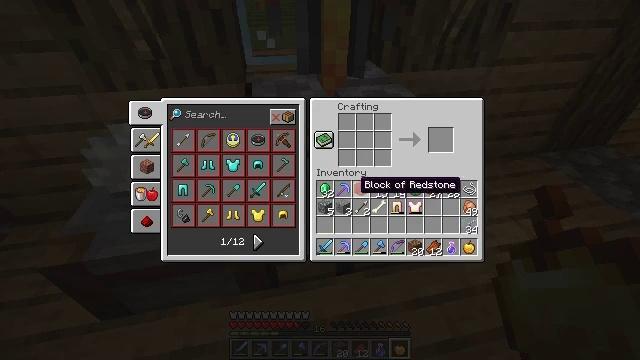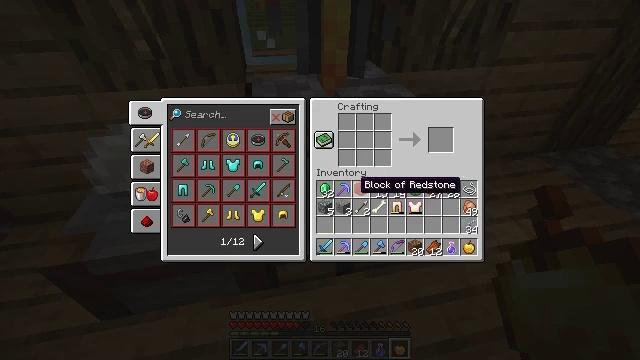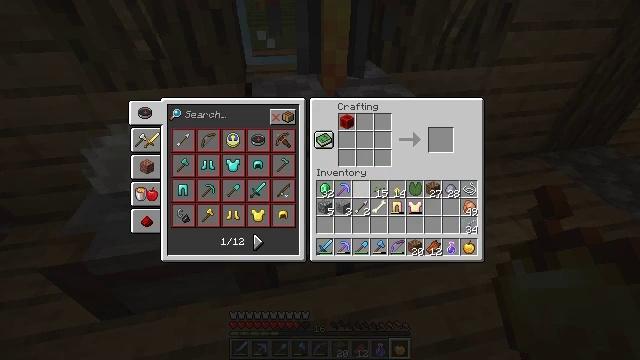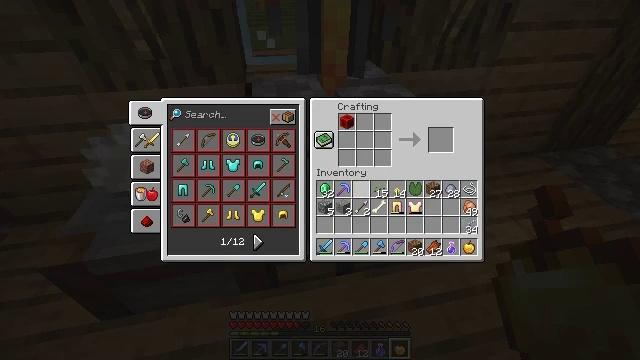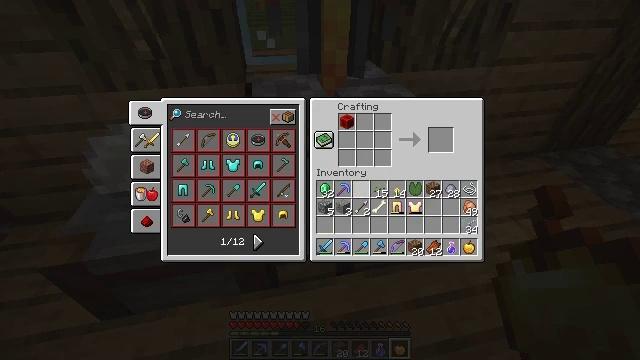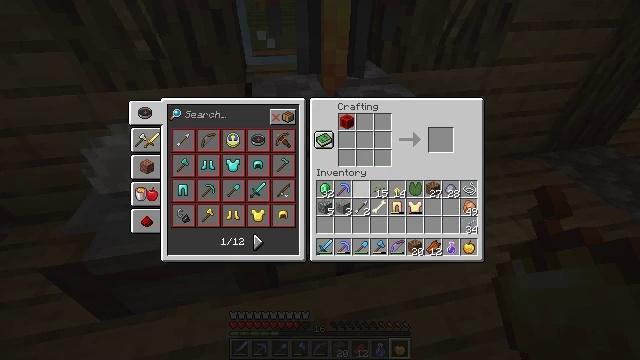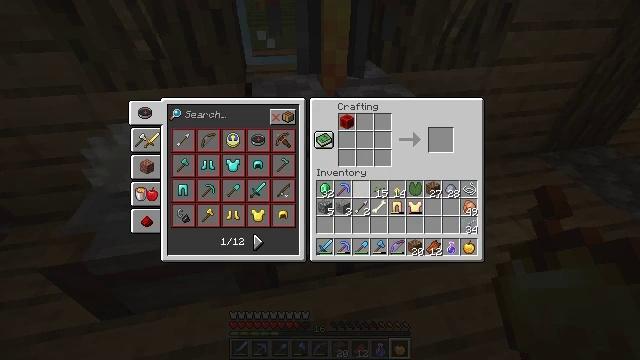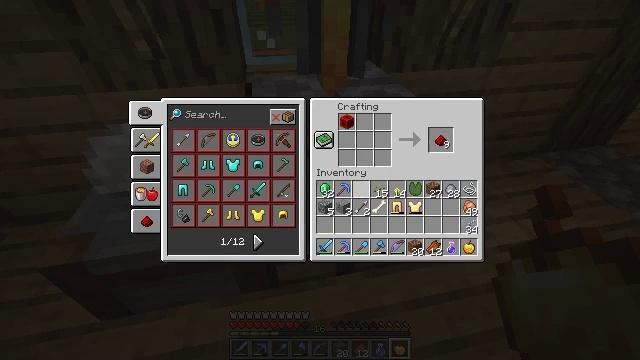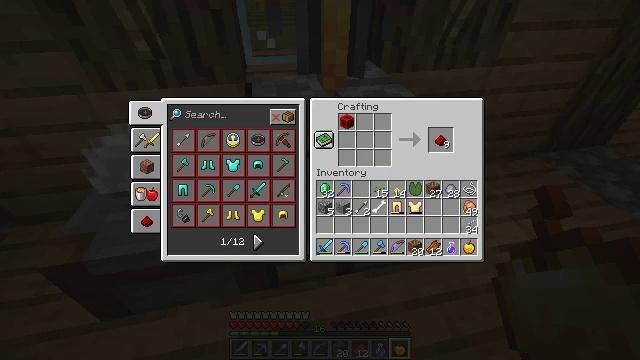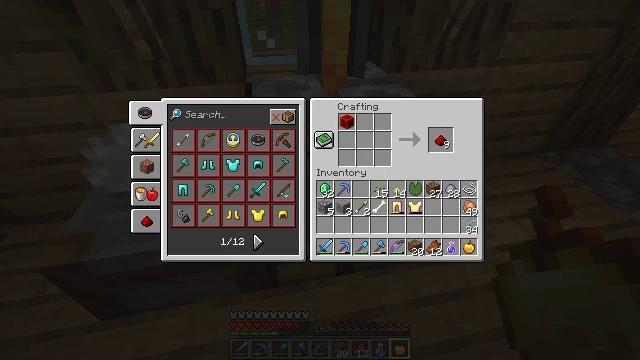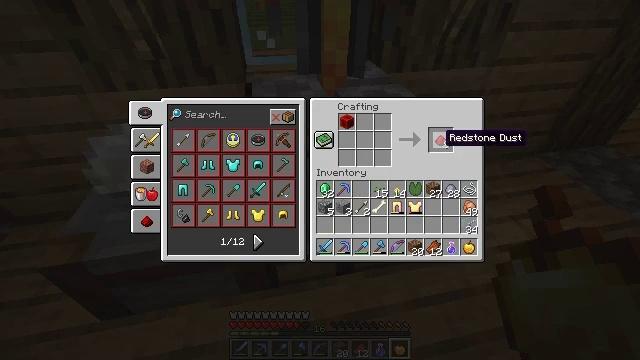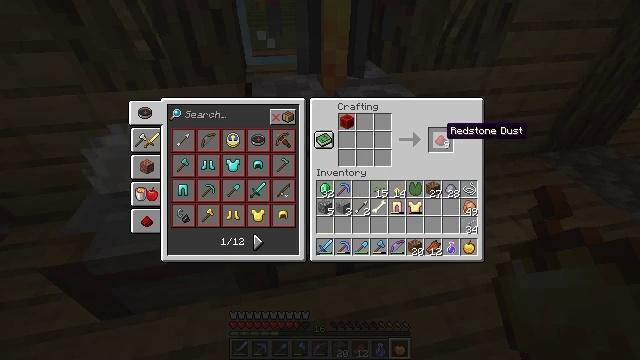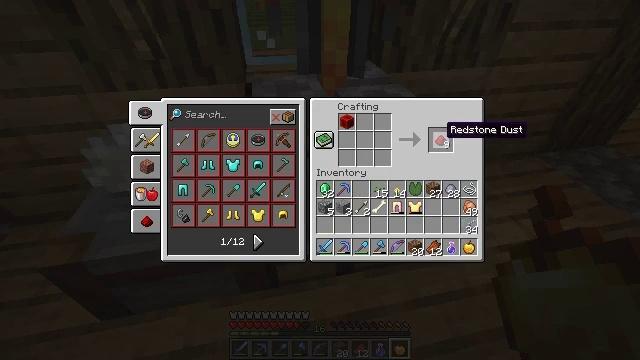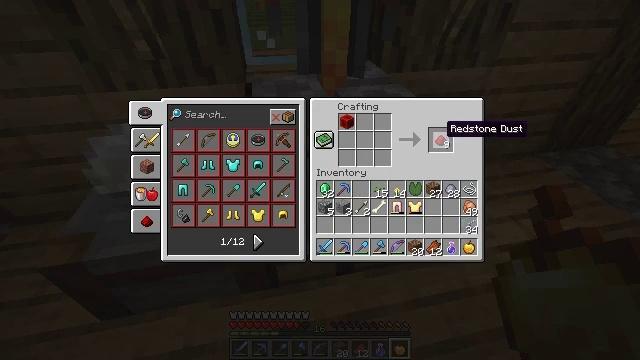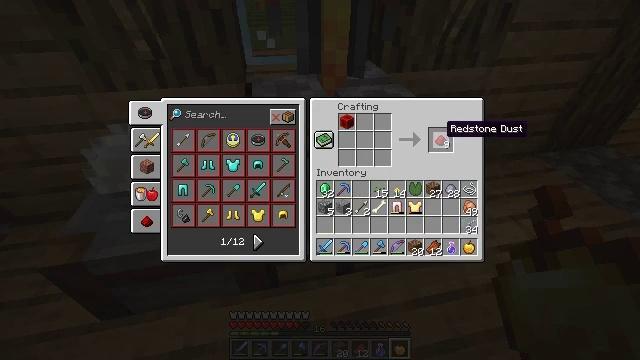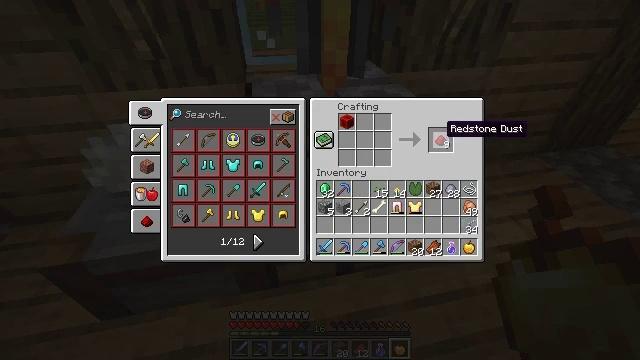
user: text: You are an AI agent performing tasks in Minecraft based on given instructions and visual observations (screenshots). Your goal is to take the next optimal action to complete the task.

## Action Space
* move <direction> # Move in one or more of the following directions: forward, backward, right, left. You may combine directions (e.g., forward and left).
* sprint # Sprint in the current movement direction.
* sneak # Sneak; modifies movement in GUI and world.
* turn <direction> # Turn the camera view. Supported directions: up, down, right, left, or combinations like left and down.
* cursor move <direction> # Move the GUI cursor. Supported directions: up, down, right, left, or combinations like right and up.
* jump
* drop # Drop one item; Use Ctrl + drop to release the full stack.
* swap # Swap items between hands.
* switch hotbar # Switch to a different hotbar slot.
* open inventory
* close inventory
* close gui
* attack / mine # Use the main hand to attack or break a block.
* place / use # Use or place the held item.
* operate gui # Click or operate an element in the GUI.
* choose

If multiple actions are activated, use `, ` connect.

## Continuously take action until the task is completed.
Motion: motion action
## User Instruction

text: Combine the required materials to craft redstone.
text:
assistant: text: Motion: sneak
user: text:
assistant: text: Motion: sneak, operate gui
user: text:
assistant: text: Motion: sneak, operate gui
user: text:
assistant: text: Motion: sneak
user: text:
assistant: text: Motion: sneak
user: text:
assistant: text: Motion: sneak
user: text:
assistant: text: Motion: sneak, cursor move right
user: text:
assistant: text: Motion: sneak, cursor move right and up
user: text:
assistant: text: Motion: sneak, cursor move right and up
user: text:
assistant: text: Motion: sneak, cursor move right and up
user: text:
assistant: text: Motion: sneak, cursor move up
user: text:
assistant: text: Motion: sneak
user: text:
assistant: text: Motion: sneak
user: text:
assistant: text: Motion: sneak
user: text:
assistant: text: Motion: sneak
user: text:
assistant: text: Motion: sneak
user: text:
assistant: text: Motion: sneak, operate gui
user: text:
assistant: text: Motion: sneak, operate gui
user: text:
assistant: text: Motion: sneak
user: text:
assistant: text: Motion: sneak
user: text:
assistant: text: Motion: sneak
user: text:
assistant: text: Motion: sneak